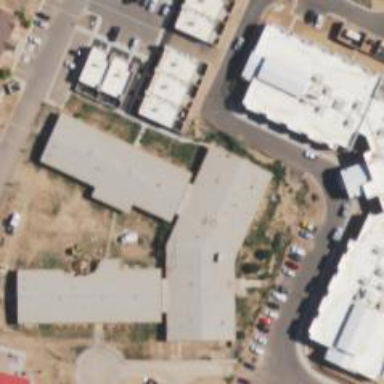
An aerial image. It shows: Building that serves as nursing home.